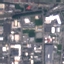
Label: Industrial